九年级 · 解析几何
如图, $A B$ 是 $\odot O$ 的直径, 点 $C, D$ 在 $\odot O$ 上, 若 $\angle A C D=25^{\circ}$, 则 $\angle B O D$ 的度数

为 $($ )

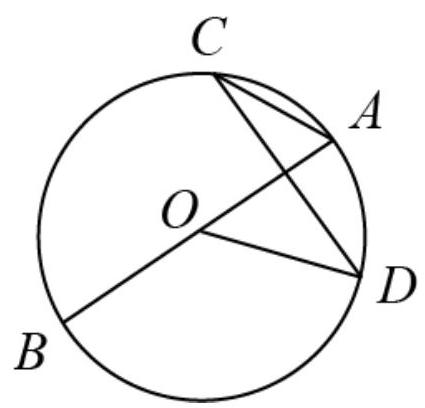
A. $100^{\circ}$
B. $120^{\circ}$
C. $130^{\circ}$
D. $155^{\circ}$

答案: C
解析: 根据圆周角定理和邻补角定义即可求出 $\angle B O D$ 度数.

【详解】解：由图可知 $\angle A O D=2 \angle A C D$,

$\because \angle A C D=25^{\circ}$,

$\therefore \angle A O D=50^{\circ}$,

$\therefore \angle B O D=180^{\circ}-\angle A O D=180^{\circ}-50^{\circ}=130^{\circ}$.

故选: C.

【点睛】本题考查了圆周角定理, 解题的关键在于熟练掌握圆周角定理 (一条弧所对应的圆周角等于它所对的圆心角的一半）.